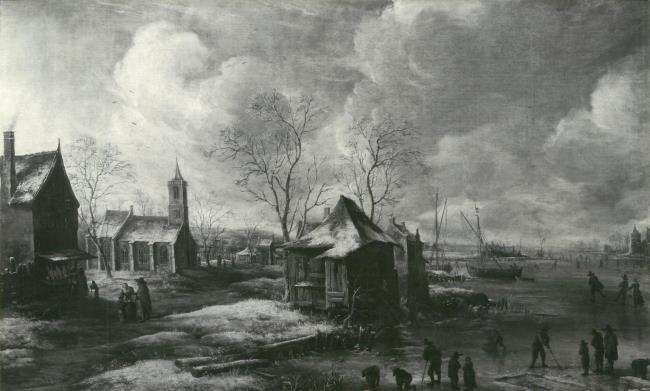
Title: Winter landscape with figures on the ice and a view into a village
Artist: Jan Abrahamsz. Beerstraaten
Earliest date: 1637
Latest date: 1666
Genre: painting
Iconography: Pomander
Keywords: winter landscape, townscape, baker, store, duivekater (bread), chimney, church, tree trunk, push sleigh, skating (activity), sailboat, ice hole, kolf game, town (in the background)